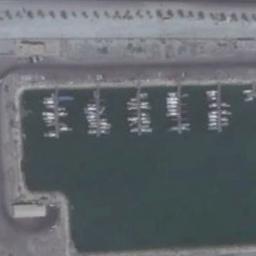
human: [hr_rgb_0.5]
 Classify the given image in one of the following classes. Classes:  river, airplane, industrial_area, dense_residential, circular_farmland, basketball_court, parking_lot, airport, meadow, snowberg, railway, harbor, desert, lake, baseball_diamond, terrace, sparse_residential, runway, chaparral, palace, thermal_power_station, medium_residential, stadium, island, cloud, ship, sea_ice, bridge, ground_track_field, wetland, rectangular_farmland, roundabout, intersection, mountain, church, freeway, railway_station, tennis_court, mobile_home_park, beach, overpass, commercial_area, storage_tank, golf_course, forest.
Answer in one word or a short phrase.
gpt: harbor